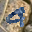
Label: 4